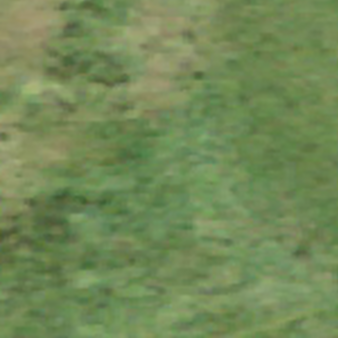
Label: other